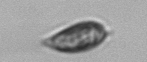
Label: Prorocentrum_triestinum